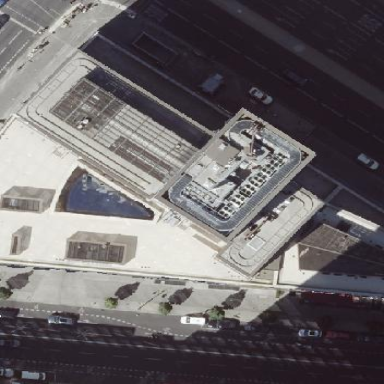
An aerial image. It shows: Hotel building with flat roof.